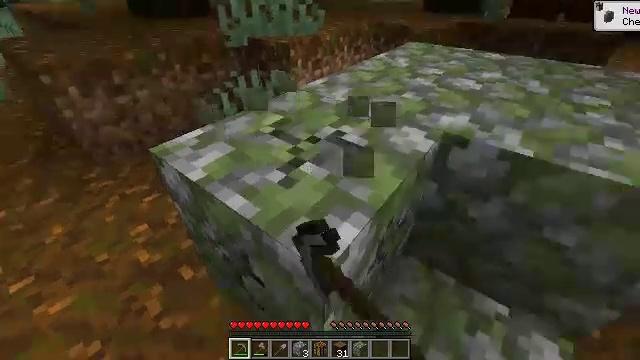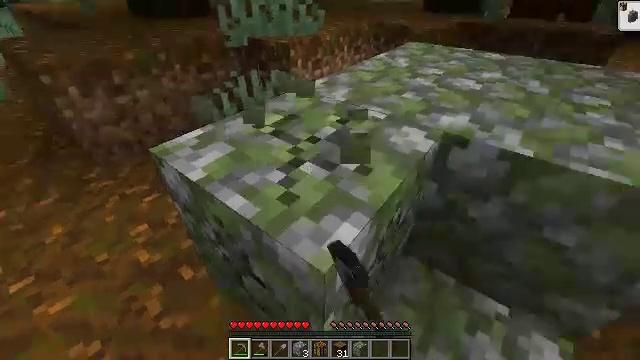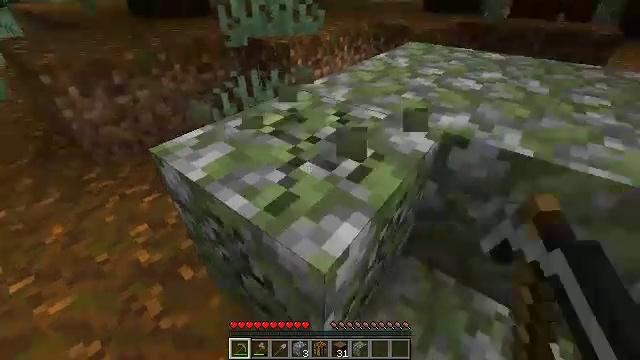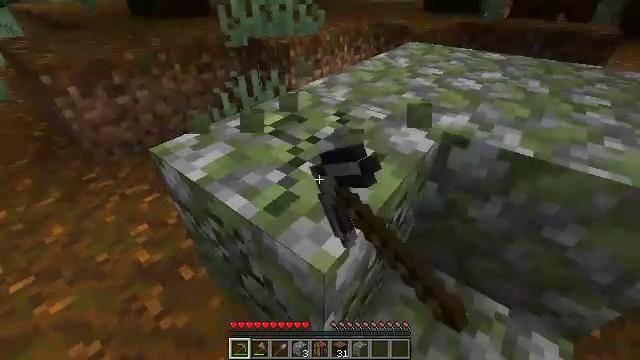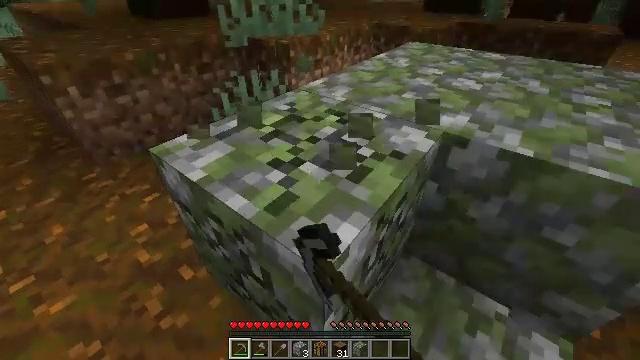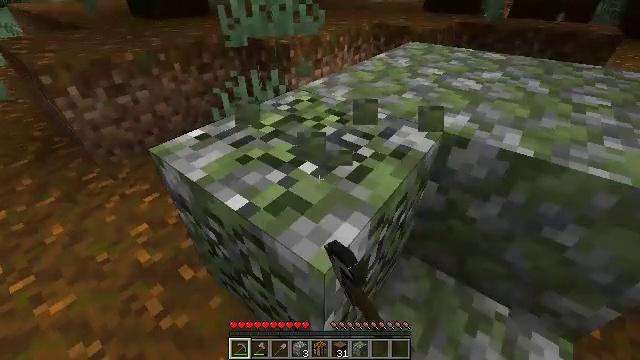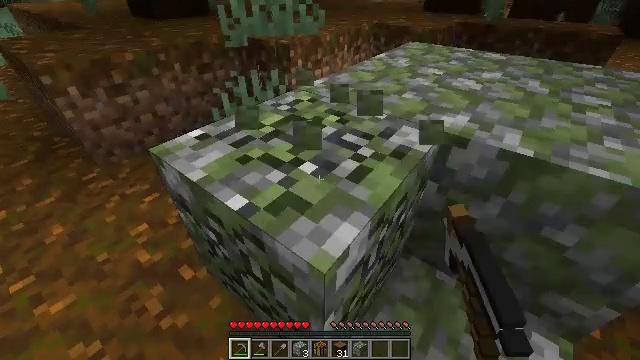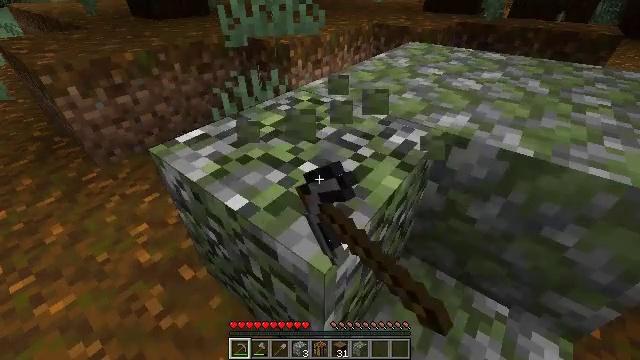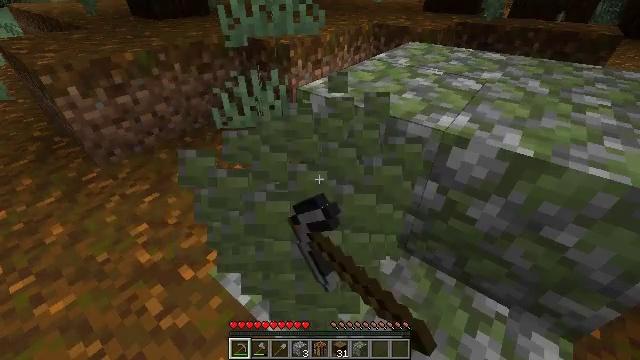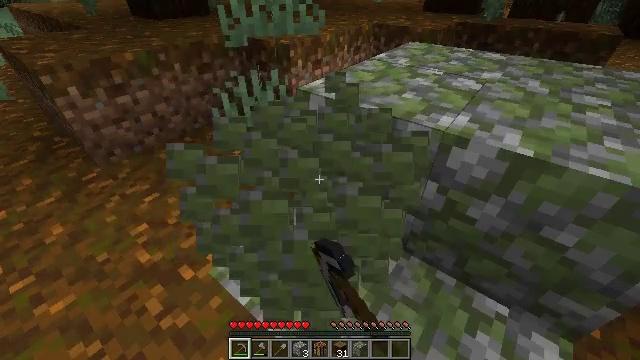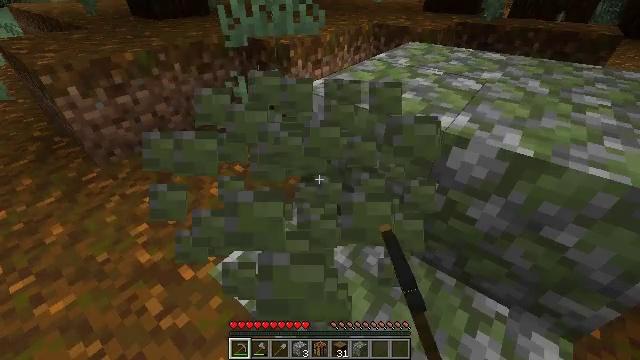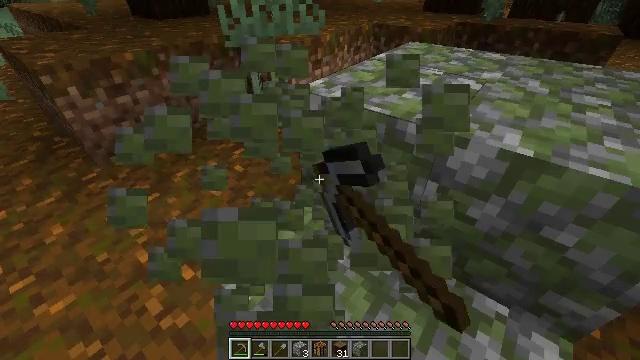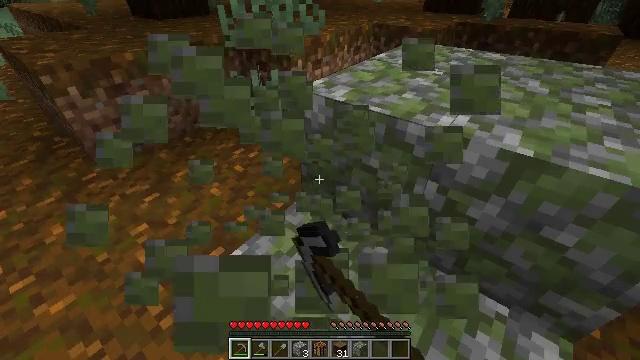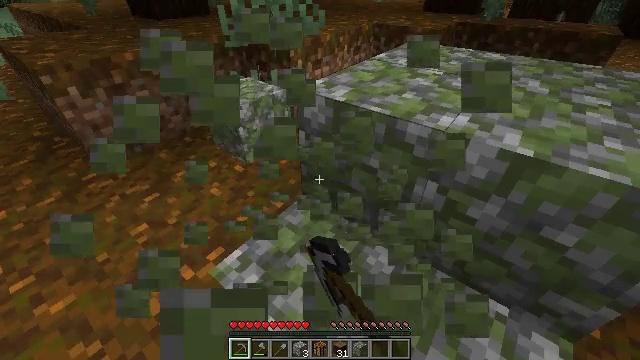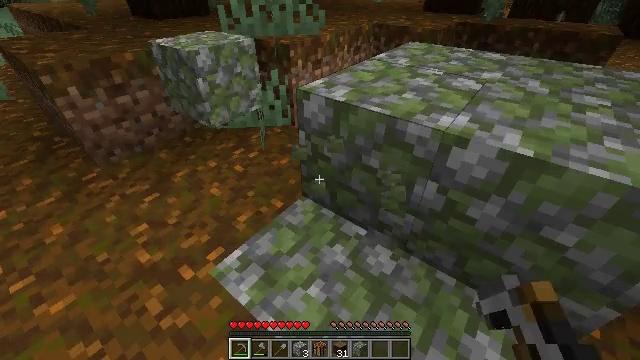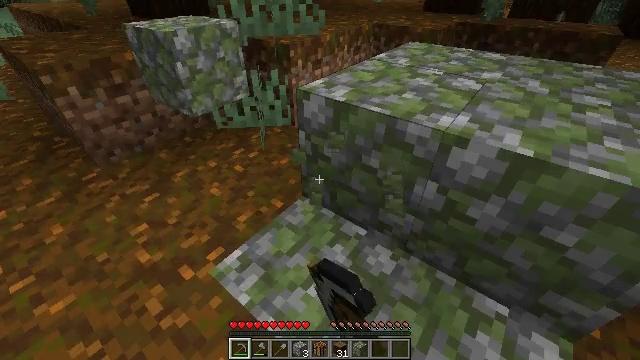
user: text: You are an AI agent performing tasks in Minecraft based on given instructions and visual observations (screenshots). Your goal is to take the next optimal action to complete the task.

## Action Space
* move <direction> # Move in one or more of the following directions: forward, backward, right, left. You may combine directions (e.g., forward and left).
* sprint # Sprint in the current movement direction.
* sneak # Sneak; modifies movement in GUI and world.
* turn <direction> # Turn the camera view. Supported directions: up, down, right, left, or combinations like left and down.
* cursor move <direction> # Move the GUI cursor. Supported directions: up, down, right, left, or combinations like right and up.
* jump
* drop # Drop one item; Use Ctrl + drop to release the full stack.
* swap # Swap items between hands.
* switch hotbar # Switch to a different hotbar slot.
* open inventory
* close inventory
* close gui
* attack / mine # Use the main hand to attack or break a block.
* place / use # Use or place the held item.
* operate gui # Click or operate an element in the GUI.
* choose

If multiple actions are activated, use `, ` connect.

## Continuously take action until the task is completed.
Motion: motion action
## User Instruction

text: Break the mossy cobblestone to gather materials.
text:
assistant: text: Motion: attack / mine
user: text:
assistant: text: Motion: attack / mine
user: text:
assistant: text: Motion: attack / mine
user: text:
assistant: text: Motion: attack / mine
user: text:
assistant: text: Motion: attack / mine
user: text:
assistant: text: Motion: attack / mine
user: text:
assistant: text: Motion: attack / mine
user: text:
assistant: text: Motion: attack / mine
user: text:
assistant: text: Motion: attack / mine
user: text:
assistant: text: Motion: attack / mine
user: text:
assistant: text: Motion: attack / mine
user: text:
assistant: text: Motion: attack / mine
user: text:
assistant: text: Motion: attack / mine
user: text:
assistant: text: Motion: attack / mine
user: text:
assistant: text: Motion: attack / mine
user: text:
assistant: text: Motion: turn right and up, attack / mine
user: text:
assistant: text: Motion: turn right and up, attack / mine
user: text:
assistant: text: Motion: turn right and up, attack / mine
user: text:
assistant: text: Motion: turn right, attack / mine
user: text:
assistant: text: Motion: attack / mine
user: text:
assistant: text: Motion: attack / mine
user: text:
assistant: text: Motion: attack / mine
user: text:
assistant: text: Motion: attack / mine
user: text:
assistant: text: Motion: attack / mine
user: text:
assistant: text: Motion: attack / mine
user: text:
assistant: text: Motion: attack / mine
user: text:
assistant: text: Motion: attack / mine
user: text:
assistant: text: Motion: attack / mine
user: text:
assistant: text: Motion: attack / mine
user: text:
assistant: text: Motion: attack / mine